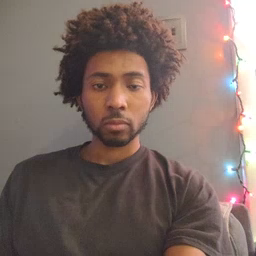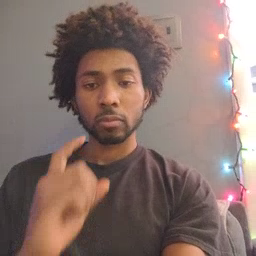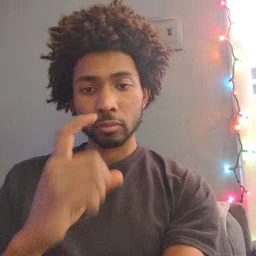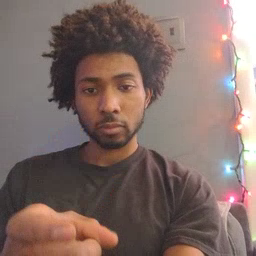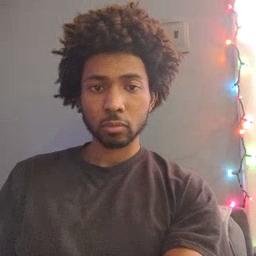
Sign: gift